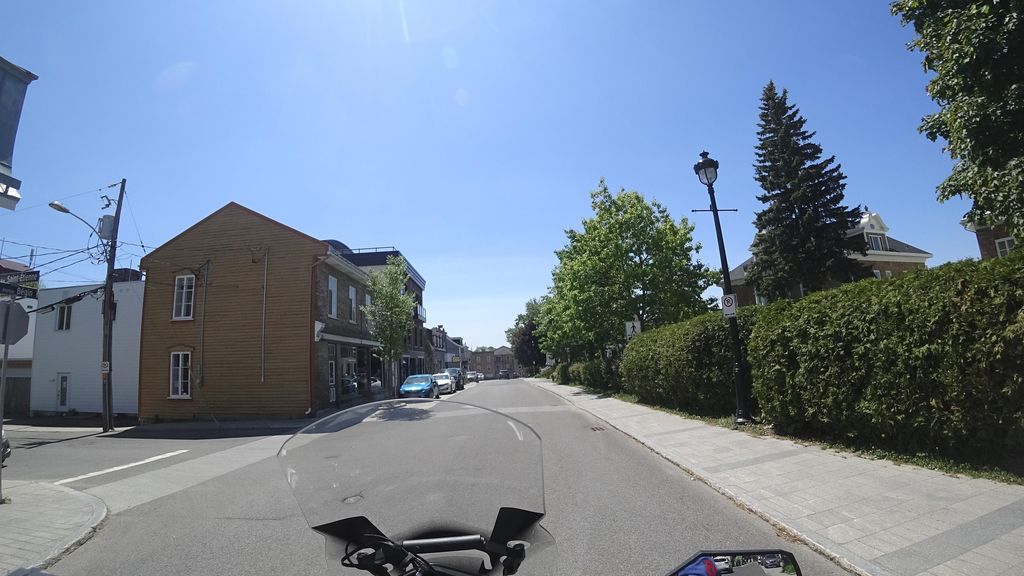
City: quebec_city